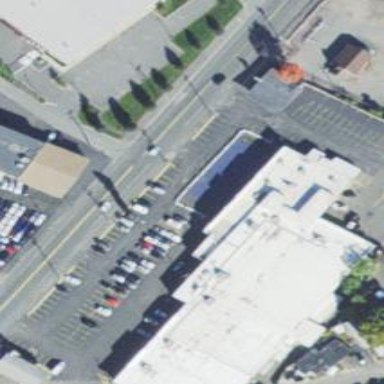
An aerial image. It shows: Leisure land featuring bowling alley.